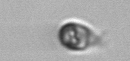
Label: Balanion